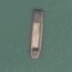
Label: Sand_carrier